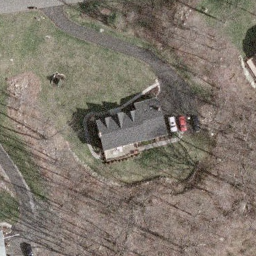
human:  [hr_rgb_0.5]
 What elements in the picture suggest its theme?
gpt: sparse residential